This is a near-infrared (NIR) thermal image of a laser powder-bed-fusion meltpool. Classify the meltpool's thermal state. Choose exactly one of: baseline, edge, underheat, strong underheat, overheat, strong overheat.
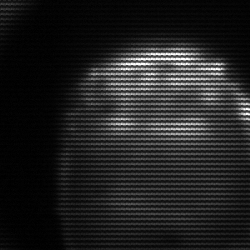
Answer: edge